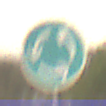
Verkehrszeichen: Kreisverkehr
Umgebung: Outdoor, Nature
Tageszeit: SunriseSunset
Wetter: PartlyCloudy
Licht: Natural
Jahreszeit: NotSpecified
Kontrast: LowContrast